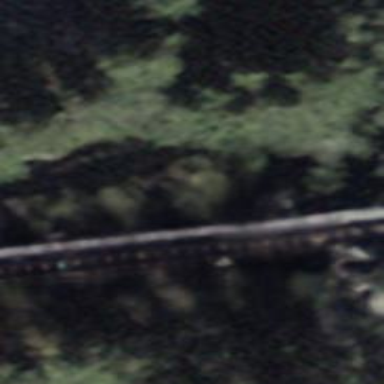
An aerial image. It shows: Funicular railway bridge.